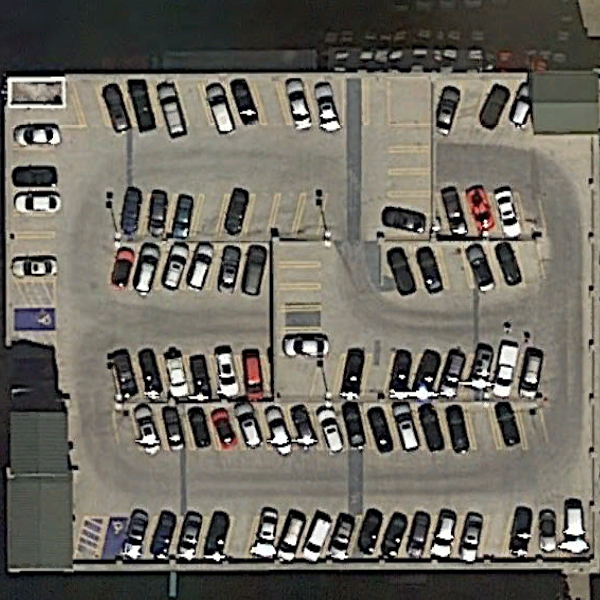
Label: Parking